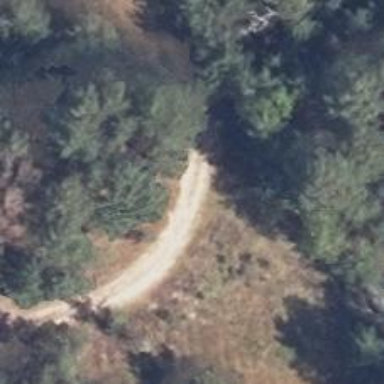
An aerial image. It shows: Grassy track with grade 5 track type.